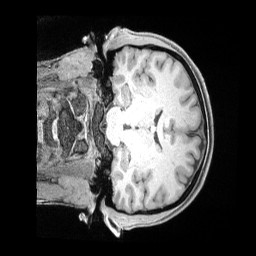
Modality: T1w
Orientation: coronal
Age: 33
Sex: female
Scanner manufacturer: siemens
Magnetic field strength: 3 T
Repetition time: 2 s
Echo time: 0.00211 s